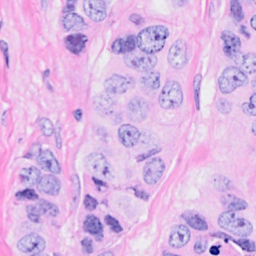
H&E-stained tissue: Breast